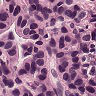
Metastatic tissue present: yes